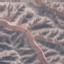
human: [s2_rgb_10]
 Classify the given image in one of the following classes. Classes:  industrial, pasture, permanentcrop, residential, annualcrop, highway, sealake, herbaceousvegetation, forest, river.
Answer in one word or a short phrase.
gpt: HerbaceousVegetation